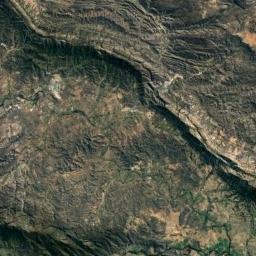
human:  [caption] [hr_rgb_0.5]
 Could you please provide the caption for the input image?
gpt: The mountain has a rugged surface and its rocks are dark gray .

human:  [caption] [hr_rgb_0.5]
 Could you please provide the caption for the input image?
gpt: The mountain is consist of the bare land .

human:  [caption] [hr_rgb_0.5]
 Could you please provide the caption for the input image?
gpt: This mountain is completely covered by vegetation .

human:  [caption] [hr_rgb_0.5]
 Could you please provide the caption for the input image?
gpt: There is the mountain of uneven .

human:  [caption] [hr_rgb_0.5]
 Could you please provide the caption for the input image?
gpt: There are some green land and a rift on the brown mountain .